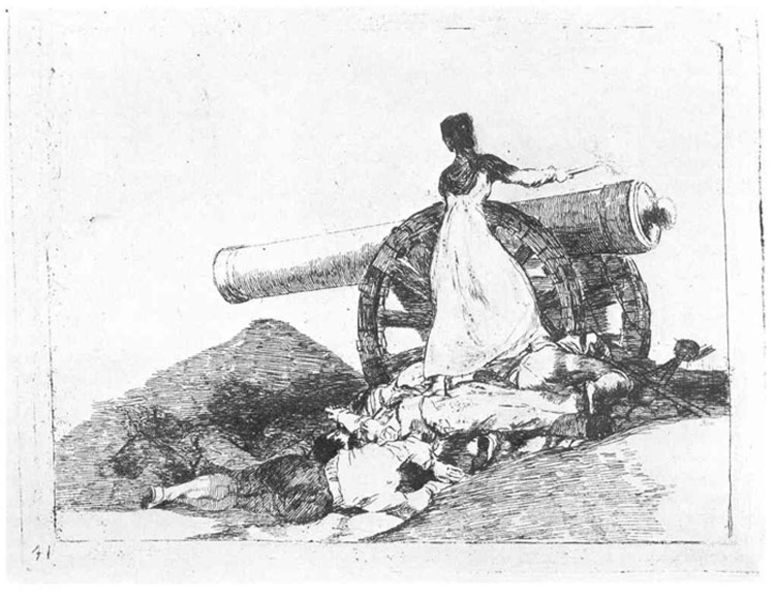
Titel: "Que valor!" (Welcher Mut!)
Künstler: Francisco de Goya
Standort: Karlsruhe
Institution: Staatliche Kunsthalle Karlsruhe
Schlagwörter: baum, berg, feder, felsen, feuer, hand, himmel, kampf, mann, schatten, weiß, landschaft, menschen, frau, grau, kleid, männer, rücken, schwarz, skizze, symbol, zeichnung, dame, tuch, rock, hemd, hose, jung, mütze, arm, rahmen, steine, tod, tot, toter, feld, hügel, haare, pflanze, tal, räder, rückenansicht, liegen, hosen, grafik, graphik, speichen, rad, mündung, angst, gewalt, krieg, querformat, schlacht, fight, soldaten, white, black, dress, female, hair, woman, zopf, goya, liegend, striche, leiber, tusche, kanone, buch, liegende, druck, druckgraphik, schwarz weiss, schraffur, radierung, stich, illustration, militär, revolution, aufstand, leichen, soldat, strich, tote, waffe, aquatinta, bleistift, kugel, sterbende, elend, leid, fighting, man, sky, stark, graben, death, geschütz, kanonenrohr, black and white, gefallene, verwundete, shadow, monochrome, battle, fackel, schlafender, pen, schießen, dead, marketenderin, schlachtfeld, scene, kriegerin, dirt, rohr, munition, weiter, wall, anzünden, war, fire, toto, brush, lying, hemde, schläfer, belagerung, feinde, zunder, mut, body, courage, bodies, wheel, zündschnur, lunte, zündung, pain, gun, kanonier, leichname, lafette, tote menschen, corpse, shoot, rush, tpd, kriegsgerät, anzünder, 41, cannon, canon, zeuger, zünden, männermörderin, endkampf, züngen, ki´rieg, zünder, artillery, sdcchlacht, hinwegsteigen, pride, guerra, cadaver, resolve, corpes